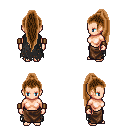
a pixel art fantasy rpg character, female body template, human, light skin, black tattered cape, robe skirt, brown extra-long topknot hairstyle, leather bracers, four views (front, back, left, right), 2x2 character sprite sheet, small pixel art, hard edges, no anti-aliasing